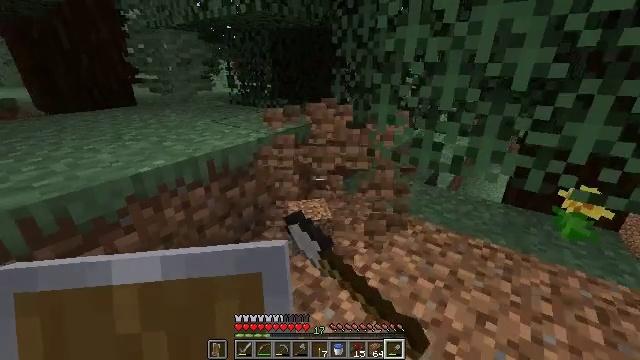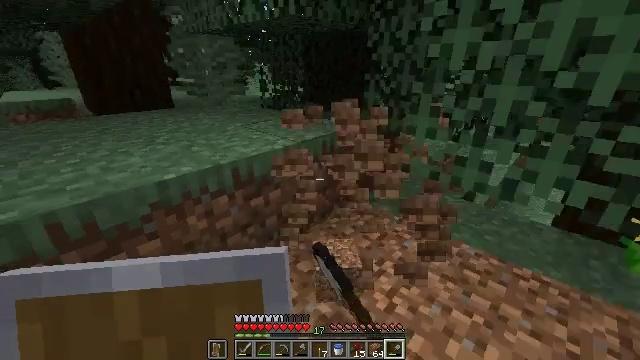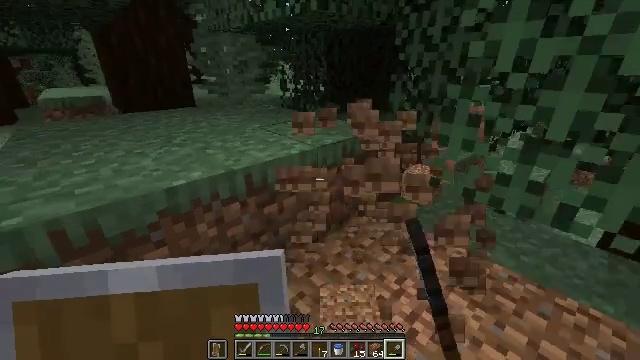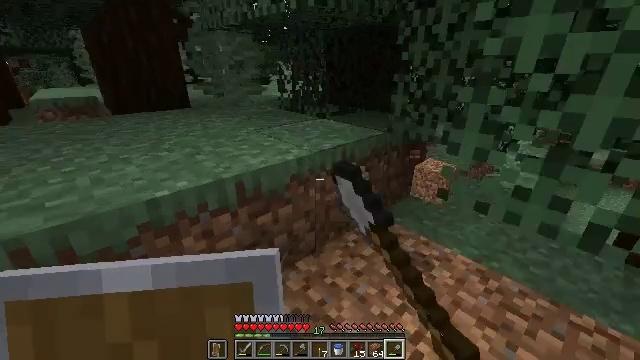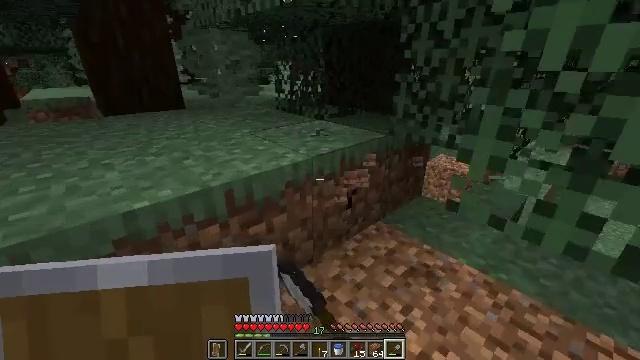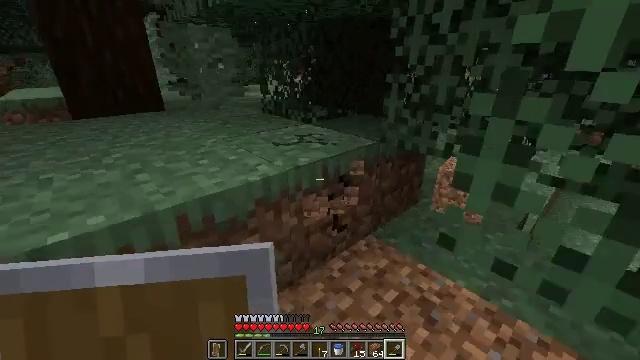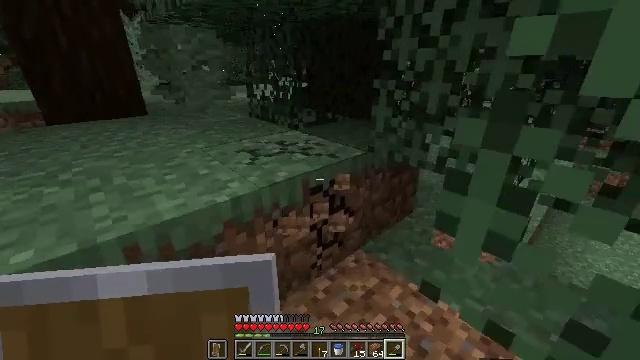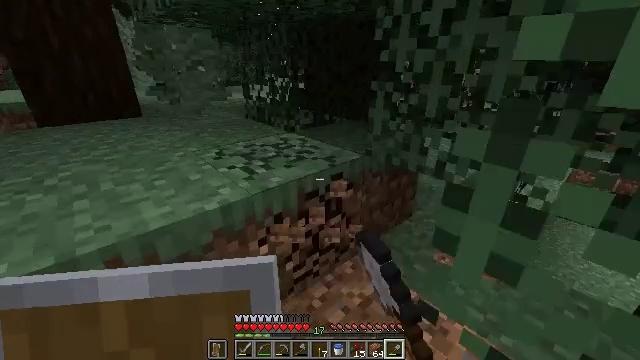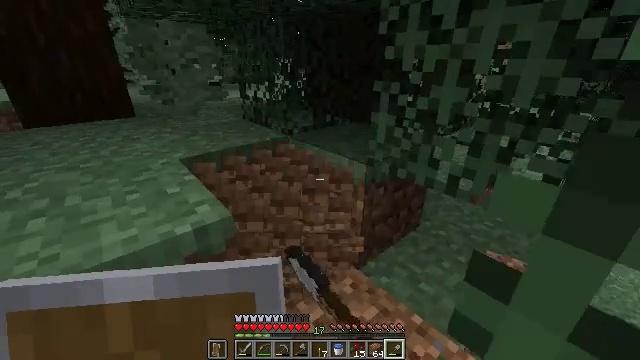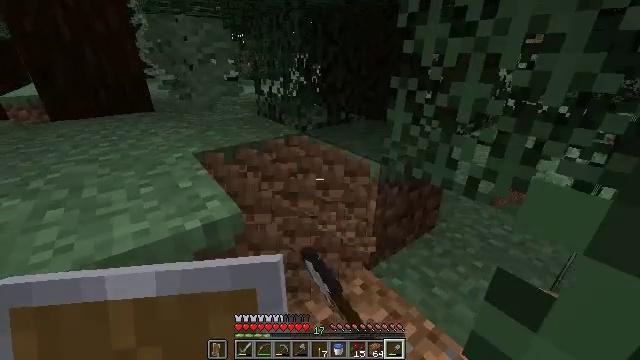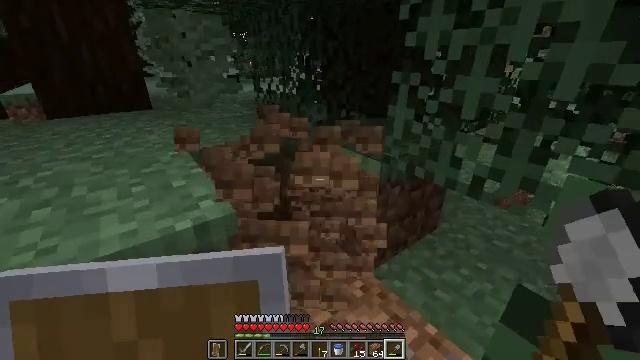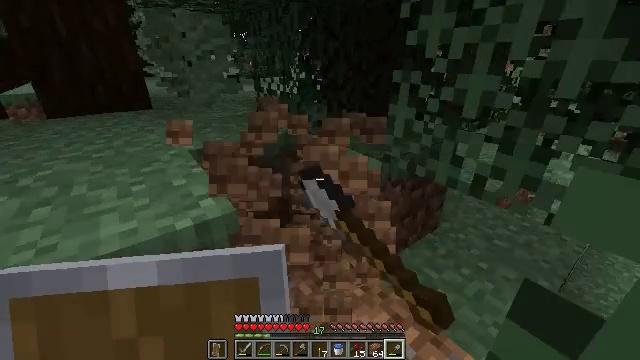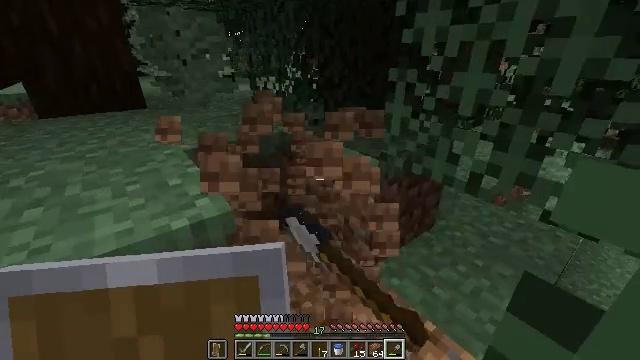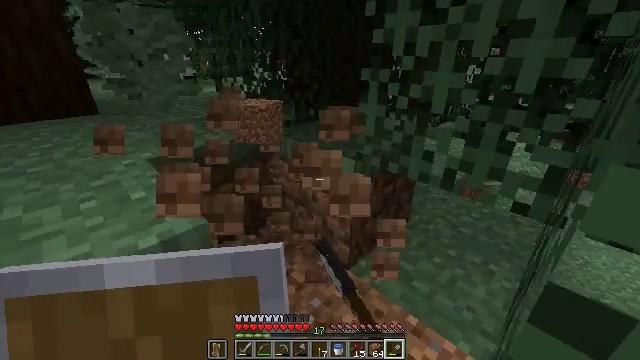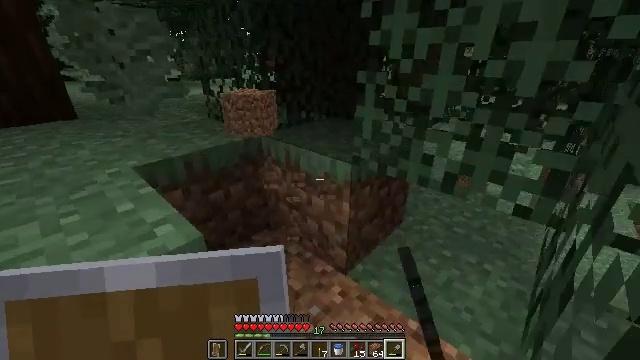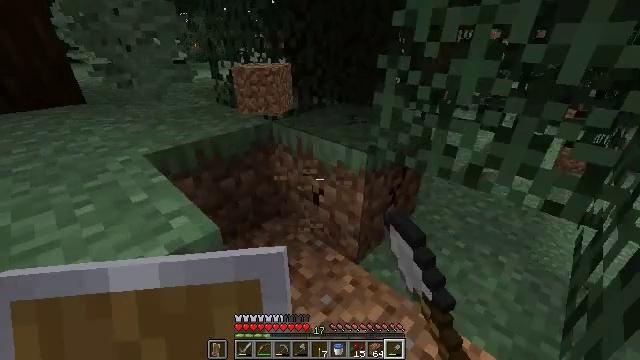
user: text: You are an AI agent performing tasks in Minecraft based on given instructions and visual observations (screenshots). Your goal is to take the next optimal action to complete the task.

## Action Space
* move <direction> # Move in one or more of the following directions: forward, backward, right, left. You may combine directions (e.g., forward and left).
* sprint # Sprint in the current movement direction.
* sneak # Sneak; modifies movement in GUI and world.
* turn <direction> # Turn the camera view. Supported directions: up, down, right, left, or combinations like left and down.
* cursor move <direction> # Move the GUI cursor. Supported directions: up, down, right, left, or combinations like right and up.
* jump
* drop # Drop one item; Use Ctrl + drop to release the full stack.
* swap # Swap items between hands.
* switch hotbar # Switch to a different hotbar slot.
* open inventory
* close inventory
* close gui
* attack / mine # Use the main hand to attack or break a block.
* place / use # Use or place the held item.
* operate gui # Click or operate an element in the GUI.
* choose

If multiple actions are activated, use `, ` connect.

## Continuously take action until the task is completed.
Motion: motion action
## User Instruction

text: Gather grass block for landscaping.
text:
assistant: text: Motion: move forward, turn left, attack / mine
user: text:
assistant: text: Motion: move forward, turn left, attack / mine
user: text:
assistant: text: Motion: move forward, attack / mine
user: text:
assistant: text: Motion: move forward and move right, attack / mine
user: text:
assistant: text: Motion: move forward and move right, attack / mine
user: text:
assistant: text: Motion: move forward and move right, attack / mine
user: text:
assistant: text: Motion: move forward, attack / mine
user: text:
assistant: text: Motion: turn left, attack / mine
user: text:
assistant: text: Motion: turn left, attack / mine
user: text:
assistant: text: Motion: attack / mine
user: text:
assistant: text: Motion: attack / mine
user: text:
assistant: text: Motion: attack / mine
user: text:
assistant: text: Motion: move forward, turn right, attack / mine
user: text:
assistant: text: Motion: move forward, turn right, attack / mine
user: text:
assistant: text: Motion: move forward, turn left and down, attack / mine
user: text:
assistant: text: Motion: move forward, attack / mine
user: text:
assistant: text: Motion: move forward, attack / mine
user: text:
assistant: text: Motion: move forward, attack / mine
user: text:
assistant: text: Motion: attack / mine
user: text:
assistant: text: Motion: attack / mine
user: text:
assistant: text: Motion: attack / mine
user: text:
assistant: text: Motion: attack / mine
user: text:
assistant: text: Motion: attack / mine
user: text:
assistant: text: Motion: turn left, attack / mine
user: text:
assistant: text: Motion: turn left, attack / mine
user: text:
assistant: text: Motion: attack / mine
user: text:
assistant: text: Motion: attack / mine
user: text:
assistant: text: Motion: attack / mine
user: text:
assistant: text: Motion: attack / mine
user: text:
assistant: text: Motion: attack / mine